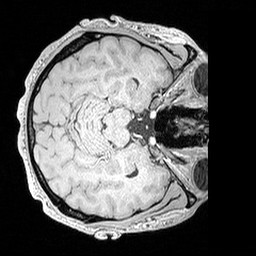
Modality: MP2RAGE
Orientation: axial
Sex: male
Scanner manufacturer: siemens
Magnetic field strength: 3 T
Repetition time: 5 s
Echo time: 0.00292 s